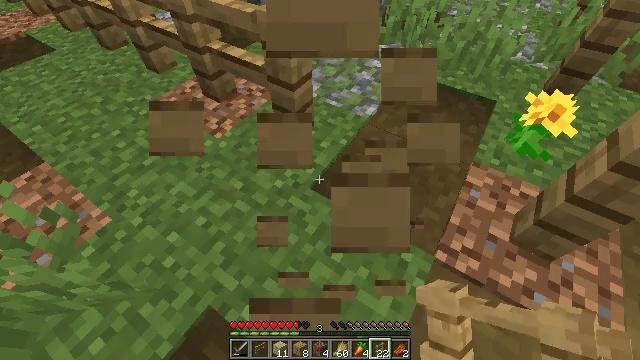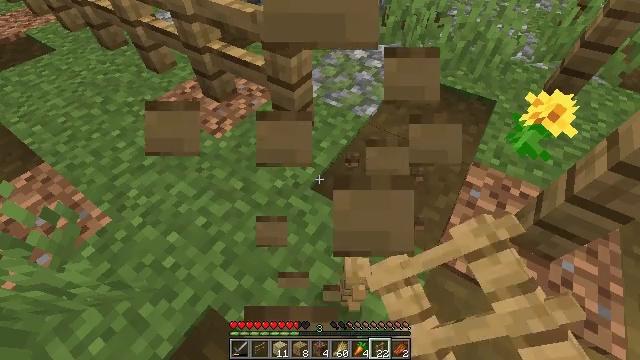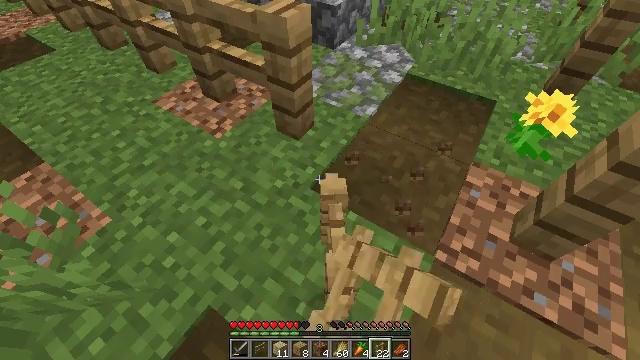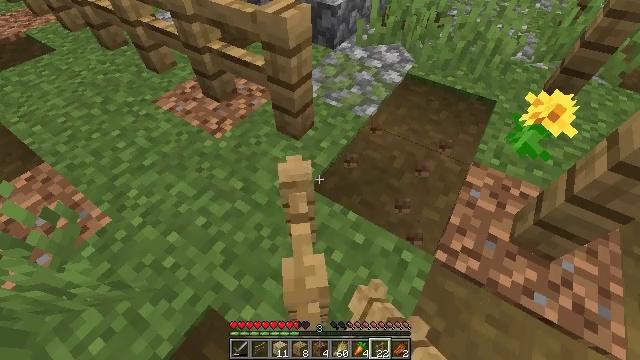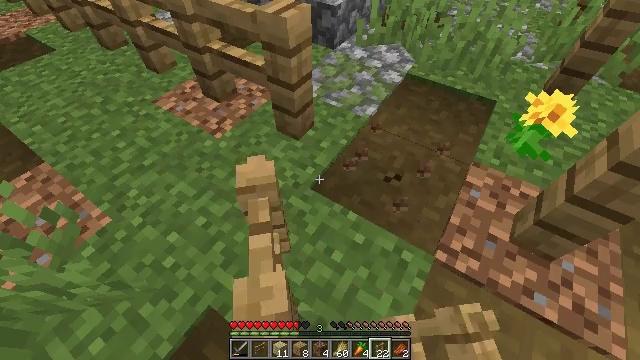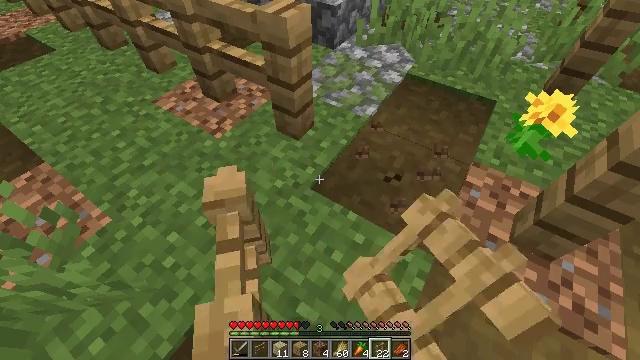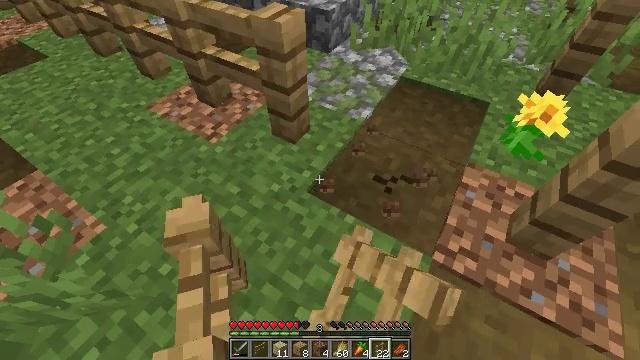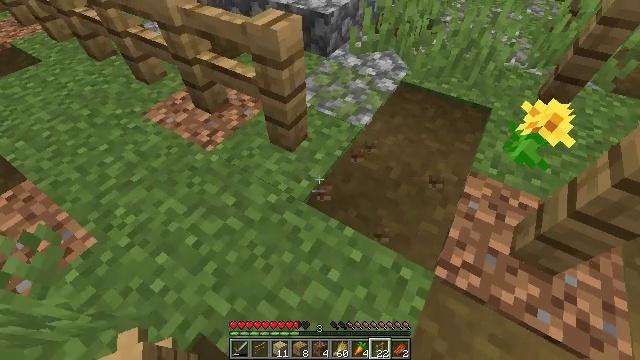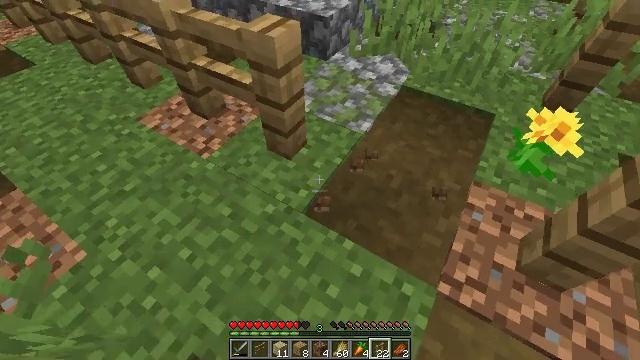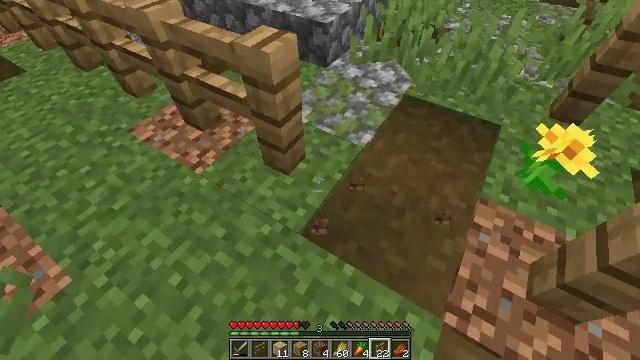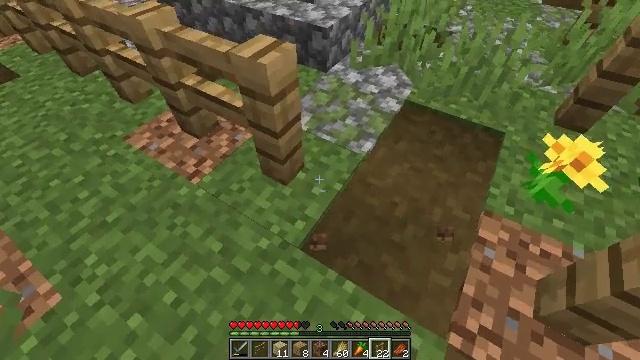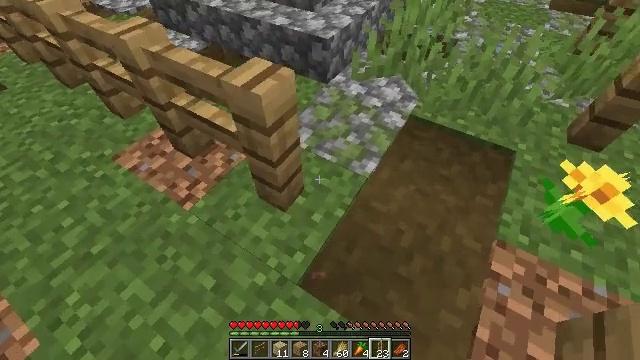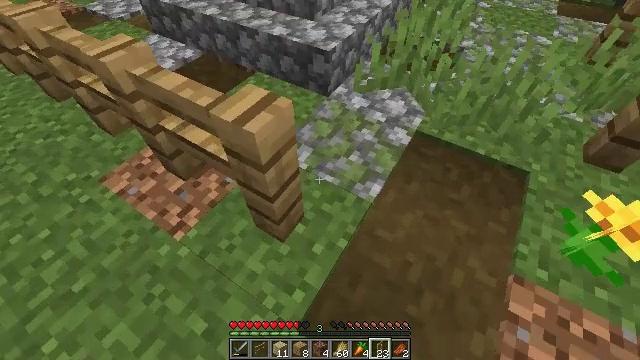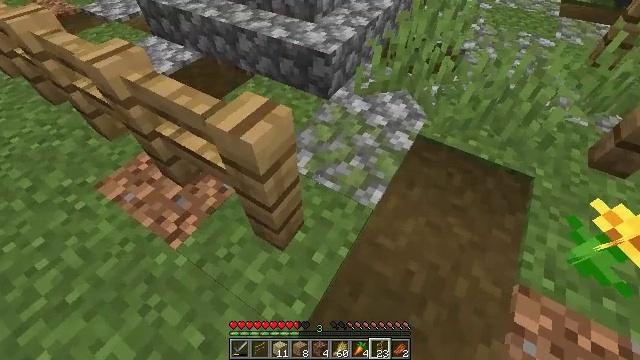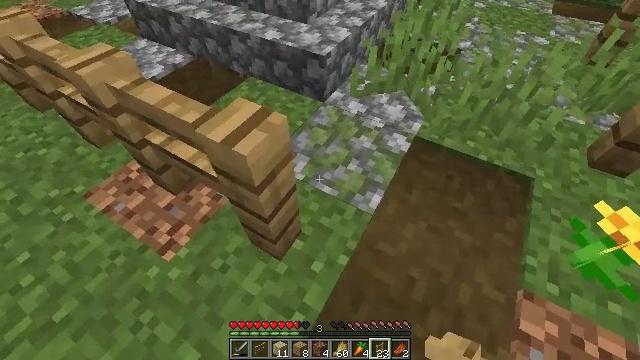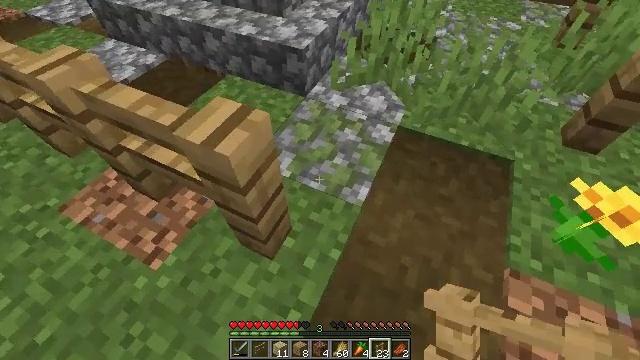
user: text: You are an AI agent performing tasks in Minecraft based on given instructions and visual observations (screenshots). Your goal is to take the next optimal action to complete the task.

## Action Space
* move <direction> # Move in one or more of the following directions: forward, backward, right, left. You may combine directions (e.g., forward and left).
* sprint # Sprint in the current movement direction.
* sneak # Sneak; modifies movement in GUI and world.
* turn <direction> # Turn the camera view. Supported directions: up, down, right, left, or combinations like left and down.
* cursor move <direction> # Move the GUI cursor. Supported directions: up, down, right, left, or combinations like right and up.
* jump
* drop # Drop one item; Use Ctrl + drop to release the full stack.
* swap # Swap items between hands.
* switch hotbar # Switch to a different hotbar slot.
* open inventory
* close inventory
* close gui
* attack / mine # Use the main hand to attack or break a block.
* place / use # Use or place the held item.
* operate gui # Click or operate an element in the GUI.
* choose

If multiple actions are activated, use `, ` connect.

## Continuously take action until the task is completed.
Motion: motion action
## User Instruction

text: Dig the grass path to transform it.
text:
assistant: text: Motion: attack / mine
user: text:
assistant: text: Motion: attack / mine
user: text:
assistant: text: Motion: attack / mine
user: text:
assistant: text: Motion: attack / mine
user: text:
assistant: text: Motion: attack / mine
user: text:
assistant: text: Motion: turn right, attack / mine
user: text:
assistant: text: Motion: move forward
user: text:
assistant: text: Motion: move forward
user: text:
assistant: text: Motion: move forward
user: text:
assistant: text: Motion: move forward
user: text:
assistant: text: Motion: move forward
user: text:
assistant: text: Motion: no_op
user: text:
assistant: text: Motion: no_op
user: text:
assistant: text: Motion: turn right
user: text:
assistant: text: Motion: turn right and down
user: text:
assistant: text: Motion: turn right
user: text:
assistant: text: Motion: turn right and down
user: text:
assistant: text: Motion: turn right and down
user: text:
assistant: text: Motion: turn right and down
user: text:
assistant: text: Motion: turn right and down
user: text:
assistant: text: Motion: turn right and down
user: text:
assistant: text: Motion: no_op
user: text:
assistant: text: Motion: turn right
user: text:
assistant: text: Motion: no_op
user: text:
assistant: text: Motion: turn right and down
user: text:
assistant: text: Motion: no_op
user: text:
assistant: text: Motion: no_op
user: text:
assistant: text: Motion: no_op
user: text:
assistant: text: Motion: no_op
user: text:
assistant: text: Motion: turn right and down